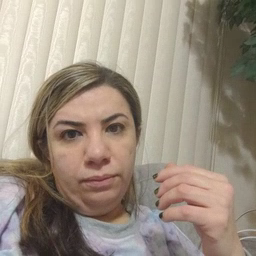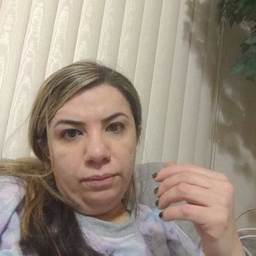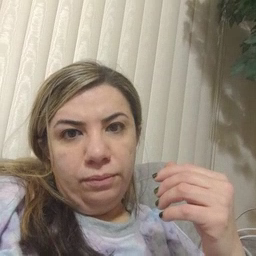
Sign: wait